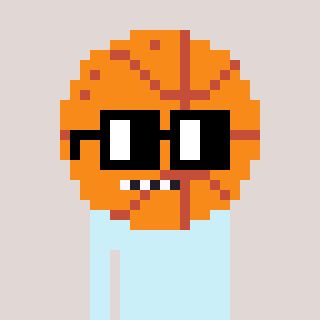
a pixel art character with square black glasses, a basketball-shaped head and a foggrey-colored body on a warm background